Aerial crown-view tile of a tropical tree (Barro Colorado Island, Panama), acquired 20250124:
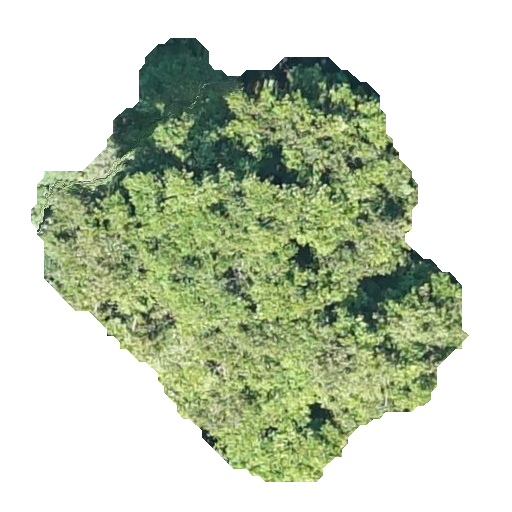
Species: Prioria copaifera
GBIF accepted scientific name: Prioria copaifera
Crown area: 180.851 m²